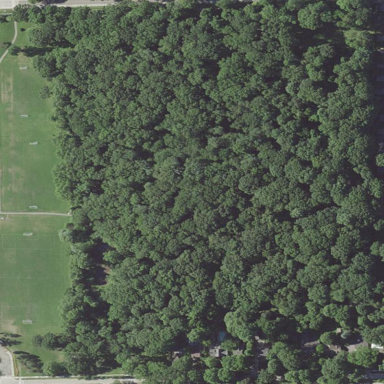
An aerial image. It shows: Nature reserve within woodland area.